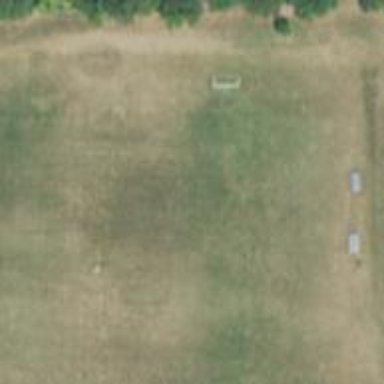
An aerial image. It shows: Soccer pitch for leisure land activities.